Interaction volume radius: 10 \u00c5
Interaction volume height: 15 \u00c5
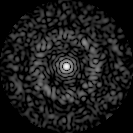
Disorder parameter: 0.8431